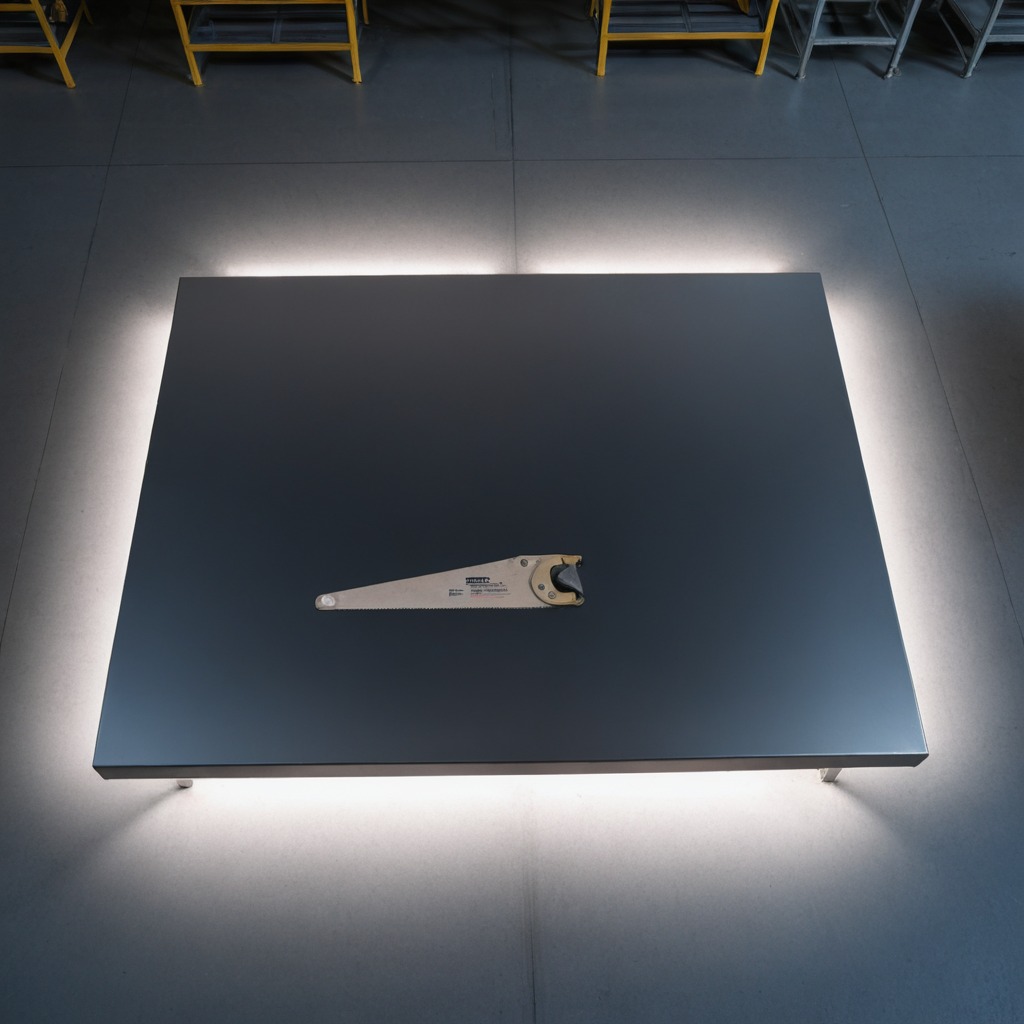
A metal saw is lying on the tabletop in the evening.